Interaction volume radius: 10 \u00c5
Interaction volume height: 45 \u00c5
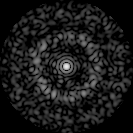
Disorder parameter: 0.8202